Question: I've been trying to make the ActionBar logo, or the Up button, a text instead of an image. 'actionbar.setLogo();' accepts only a drawable resource. Inflating a layout with a 'TextView' didn't do the trick.
Basically, what I'm trying to accomplish is this:

The first one is from the new DeskClock app from Android 4.2 and the second is from the Contacts app. I checked the code in GitHub but I couldn't find anything.
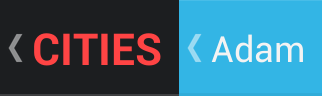
Answer: Here is an implementation of @CommonsWare's option #1, works perfectly.
'''
TextView upTextView = (TextView) getLayoutInflater().inflate(
R.layout.up_text, null);
upTextView.setText("CITIES");
upTextView.measure(0, 0);
upTextView.layout(0, 0, upTextView.getMeasuredWidth(),
upTextView.getMeasuredHeight());
Bitmap bitmap = Bitmap.createBitmap(upTextView.getMeasuredWidth(),
upTextView.getMeasuredHeight(), Bitmap.Config.ARGB_8888);
Canvas canvas = new Canvas(bitmap);
upTextView.draw(canvas);
BitmapDrawable bitmapDrawable = new BitmapDrawable(getResources(), bitmap);
'''
'R.layout.up_text':
'''
<TextView xmlns:android="http://schemas.android.com/apk/res/android"
android:layout_width="wrap_content"
android:layout_height="wrap_content"
android:paddingLeft="4dp"
android:paddingRight="4dp"
android:textColor="#f00"
android:textSize="20sp"
android:textStyle="bold" />
'''